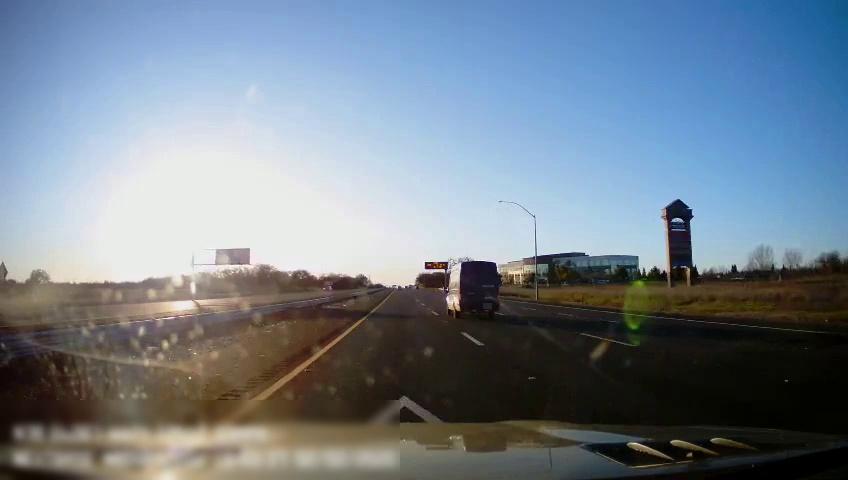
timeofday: Day
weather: Sunny
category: Drivable Space
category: Drivable Space
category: Vehicles | Truck
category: Lanes | Current Lane
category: Lanes | Current Lane
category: Lanes | Alternate Lane
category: Lanes | Alternate Lane
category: Lanes | Alternate Lane